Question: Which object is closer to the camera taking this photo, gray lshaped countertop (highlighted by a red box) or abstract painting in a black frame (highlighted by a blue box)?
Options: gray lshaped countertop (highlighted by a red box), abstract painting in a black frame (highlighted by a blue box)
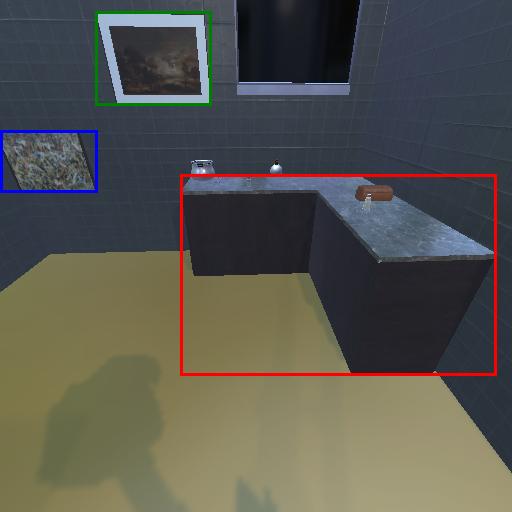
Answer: gray lshaped countertop (highlighted by a red box)